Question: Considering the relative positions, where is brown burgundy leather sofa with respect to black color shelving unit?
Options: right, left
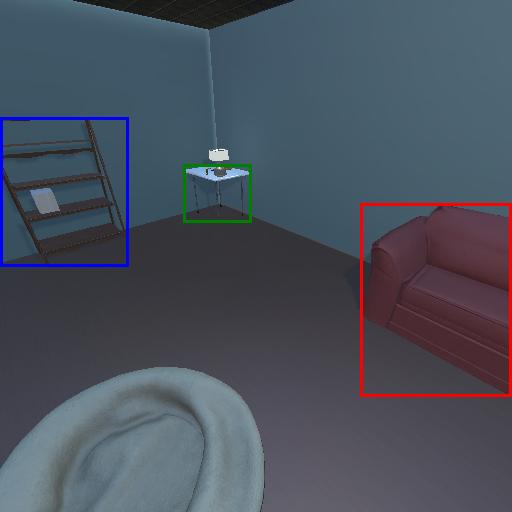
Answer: right